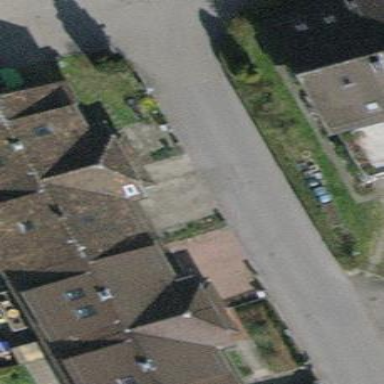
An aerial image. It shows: Terrace building.